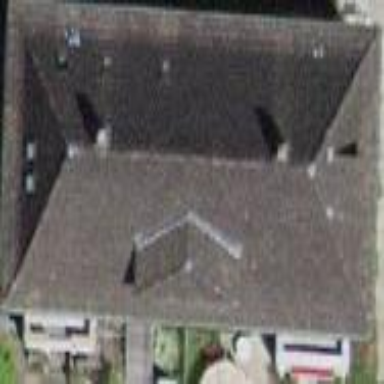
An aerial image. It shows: Hipped roof semi-detached house.